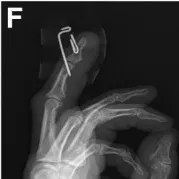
Preoperative and postoperative data of patient No.7. (E,F). Postoperative appearance.
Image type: radiology (x_ray)